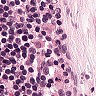
Metastatic tissue present: no